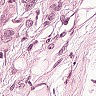
Metastatic tissue present: yes